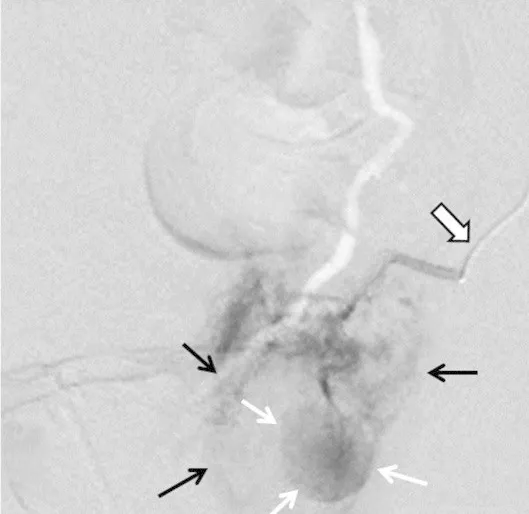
Pelvic angiography on the sixth postpartum day showed strong staining (white arrows) with extravasation (black arrows) indicating ruptured pseudoaneurysm arising from the left vaginal artery (open arrow).
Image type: radiology (ct)